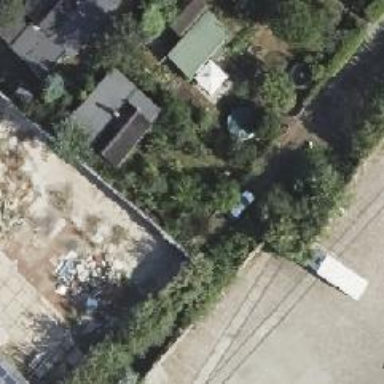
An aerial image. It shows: Plot in the allotments.